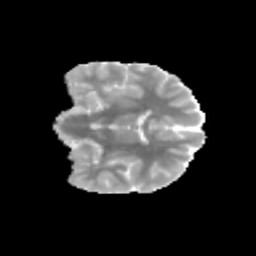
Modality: MD
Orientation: coronal
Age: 12
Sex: male
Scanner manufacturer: siemens
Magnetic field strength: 3 T
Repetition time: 3.8 s
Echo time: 0.07 s